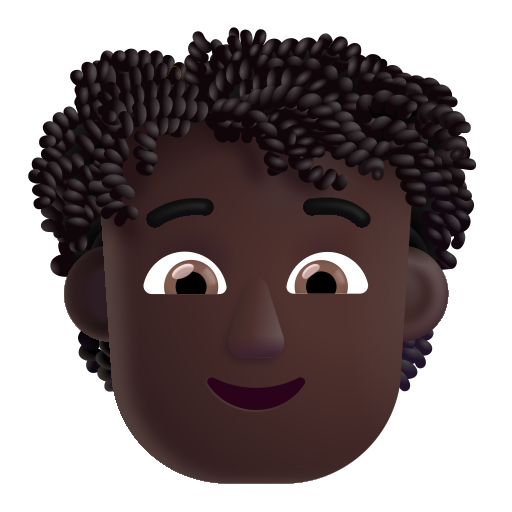
person curly hair color dark